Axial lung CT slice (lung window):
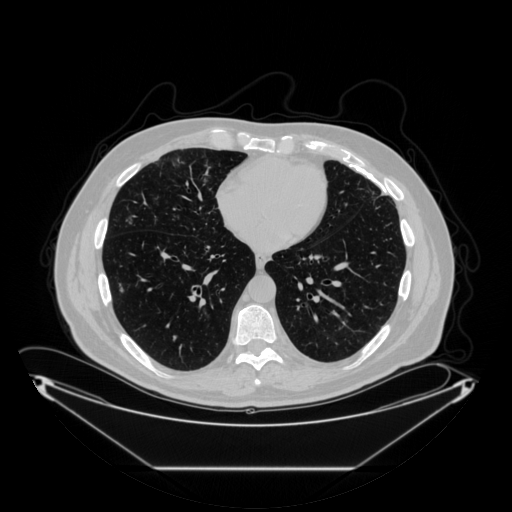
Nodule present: no